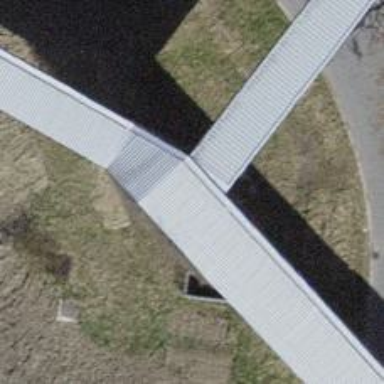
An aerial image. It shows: Covered footway on bridge.